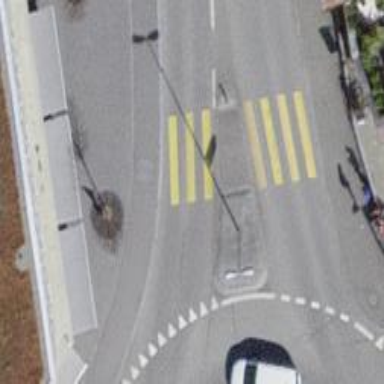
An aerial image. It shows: Marked zebra crossing with island in the middle.